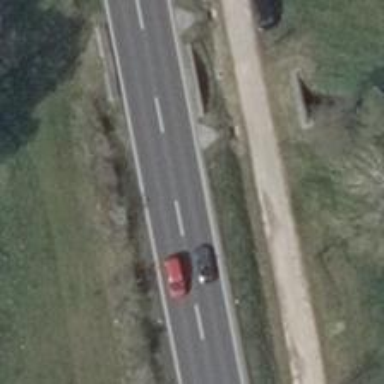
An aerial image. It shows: Asphalt bridge for motor vehicles on primary highway.